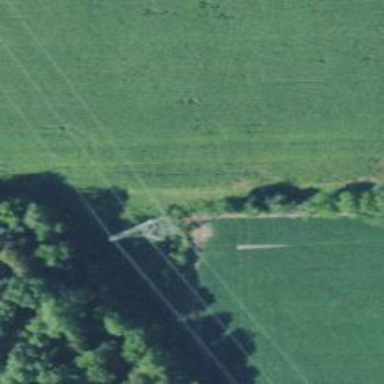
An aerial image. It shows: Lattice structure tower.